Interaction volume radius: 5 \u00c5
Interaction volume height: 45 \u00c5
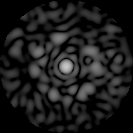
Disorder parameter: 0.8118